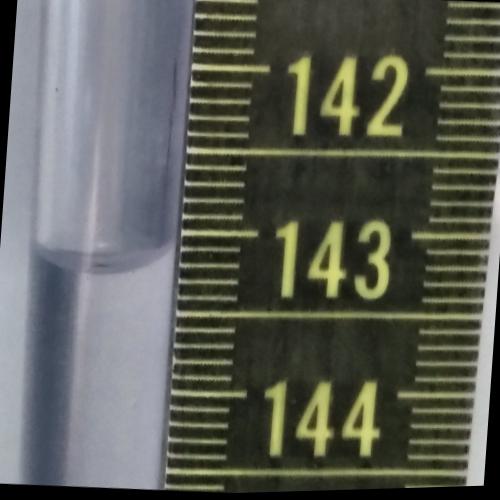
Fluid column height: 143.2 cm